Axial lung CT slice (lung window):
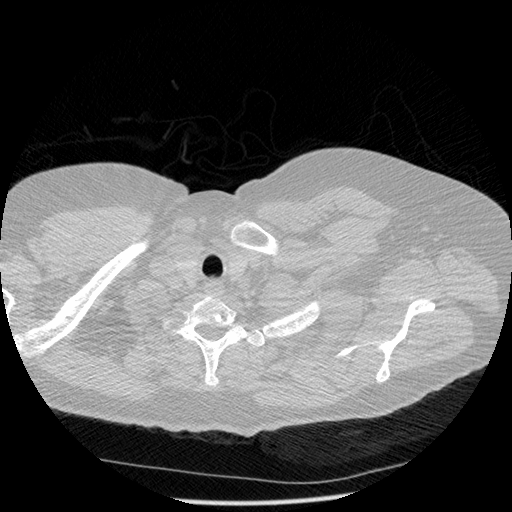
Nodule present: no